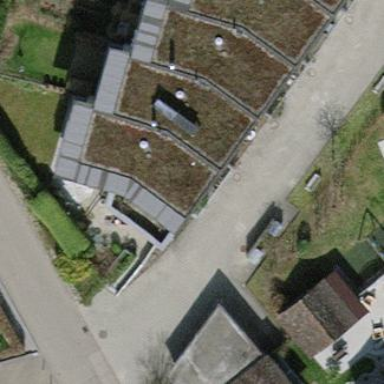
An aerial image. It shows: House with flat roof covered in grass.